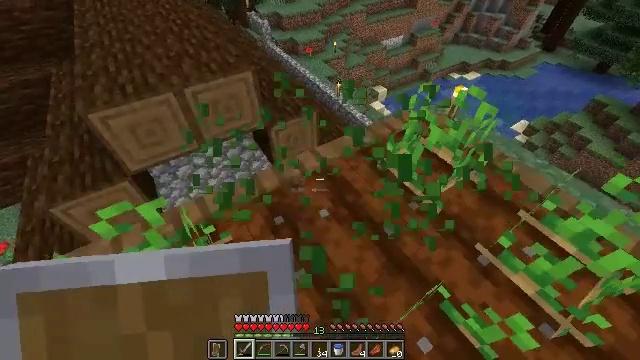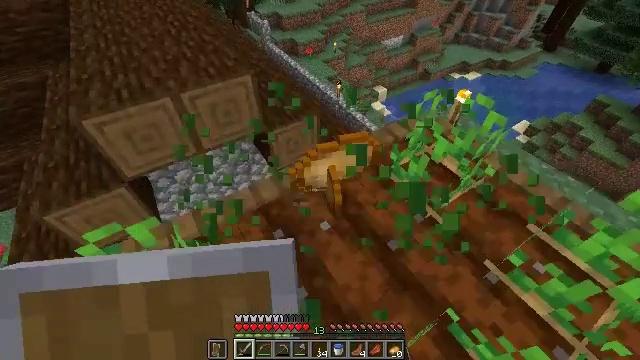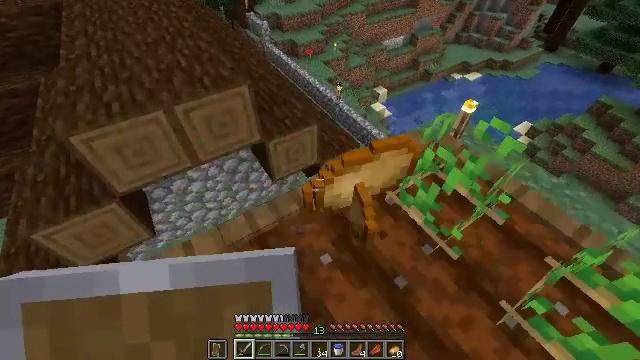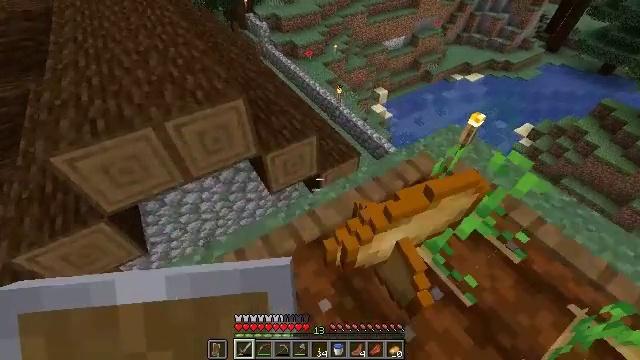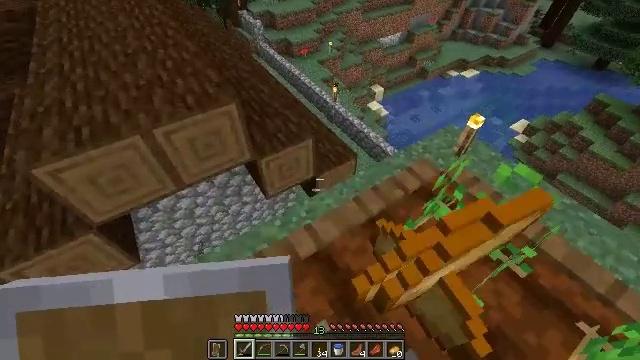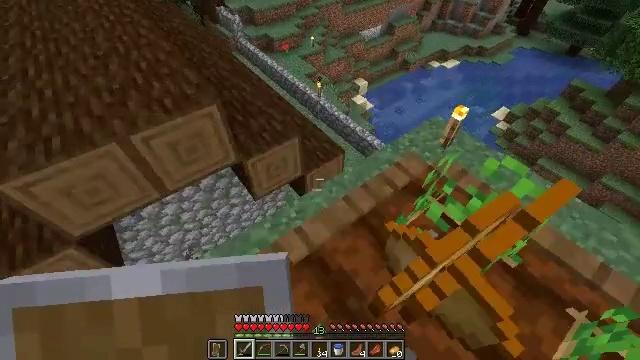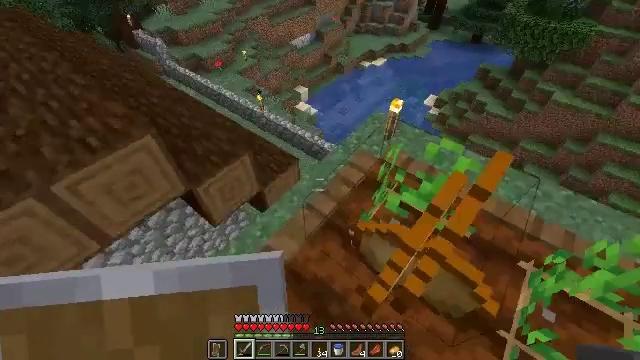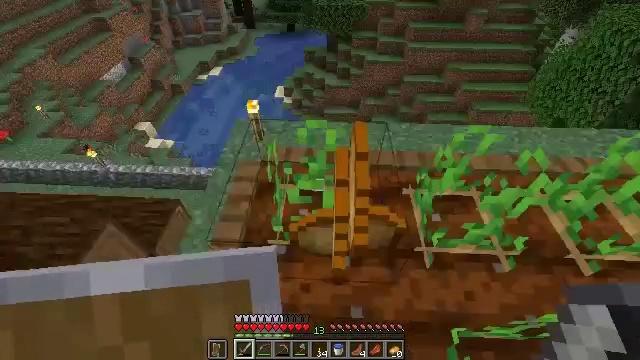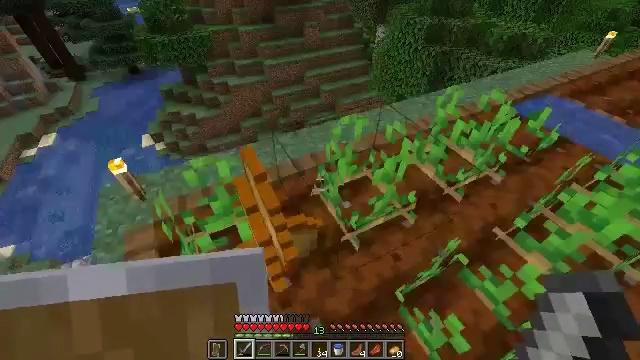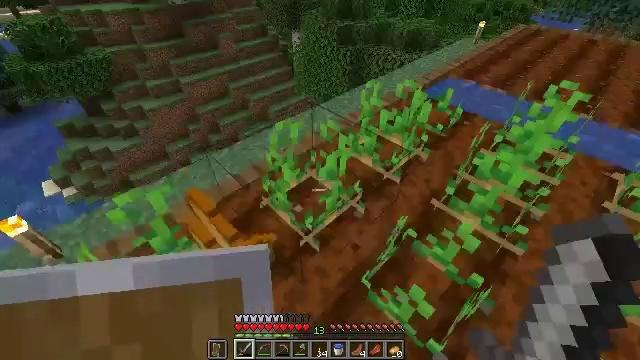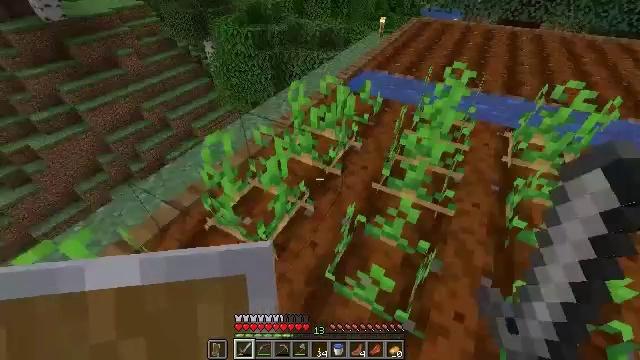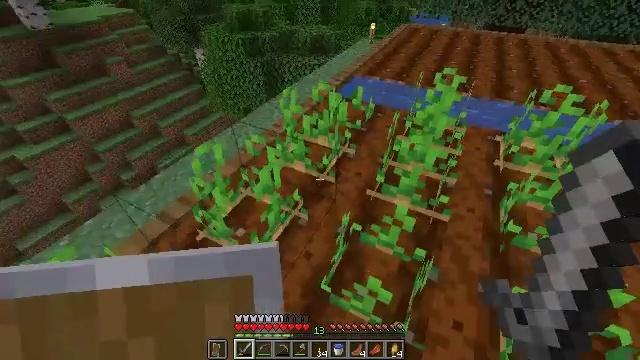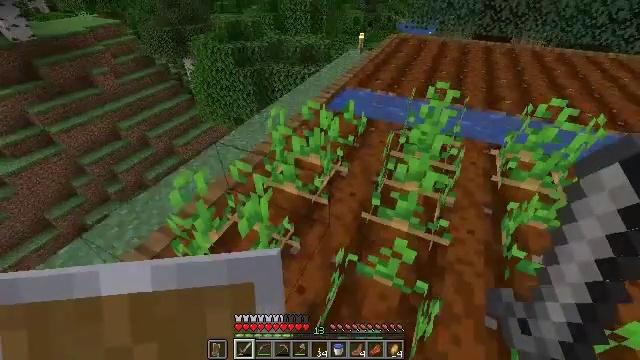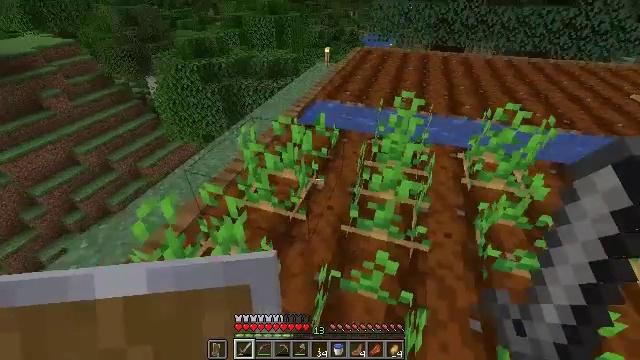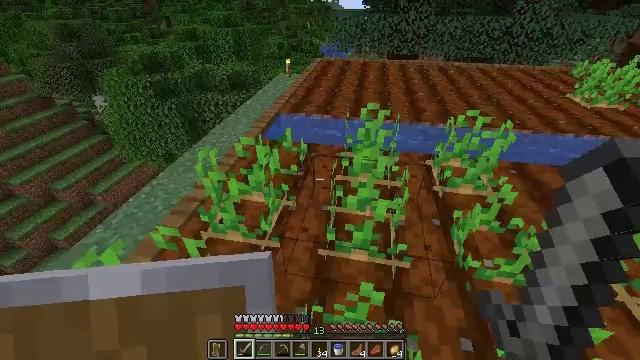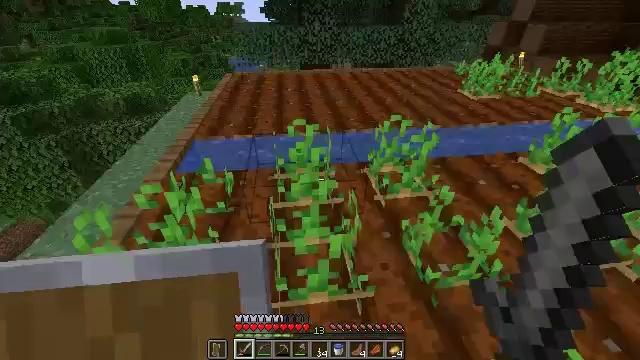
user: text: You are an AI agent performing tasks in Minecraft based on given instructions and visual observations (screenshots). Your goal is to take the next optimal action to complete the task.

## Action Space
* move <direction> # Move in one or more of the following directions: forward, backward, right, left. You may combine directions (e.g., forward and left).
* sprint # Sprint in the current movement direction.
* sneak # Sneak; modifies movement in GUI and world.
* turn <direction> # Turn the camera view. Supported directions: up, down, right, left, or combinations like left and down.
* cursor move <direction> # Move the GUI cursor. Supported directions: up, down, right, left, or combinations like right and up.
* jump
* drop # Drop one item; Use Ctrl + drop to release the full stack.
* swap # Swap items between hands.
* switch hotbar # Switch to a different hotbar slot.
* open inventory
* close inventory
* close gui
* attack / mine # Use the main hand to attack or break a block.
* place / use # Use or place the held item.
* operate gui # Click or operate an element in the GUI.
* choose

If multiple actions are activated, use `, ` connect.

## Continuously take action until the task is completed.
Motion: motion action
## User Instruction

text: Dig up potatoes from the soil.
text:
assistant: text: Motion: move forward
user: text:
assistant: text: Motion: move forward
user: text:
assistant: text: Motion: move forward
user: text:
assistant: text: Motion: turn right
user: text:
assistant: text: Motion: turn right and down
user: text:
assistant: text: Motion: turn right and up
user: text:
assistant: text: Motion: turn right
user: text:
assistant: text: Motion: turn right and up
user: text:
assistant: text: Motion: turn right and up
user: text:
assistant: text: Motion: turn right
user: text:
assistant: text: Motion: move forward, turn right and up
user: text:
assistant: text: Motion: move forward, turn right and up
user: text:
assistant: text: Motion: move forward, turn right and up
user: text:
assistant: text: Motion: move forward, turn right and up
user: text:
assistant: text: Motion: move forward, turn right and up
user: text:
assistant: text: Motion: move forward, turn right and up
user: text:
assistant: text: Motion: move forward, turn right
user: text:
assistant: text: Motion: move forward, turn right
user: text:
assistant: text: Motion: move forward, turn right
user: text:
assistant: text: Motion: move forward, turn right and up
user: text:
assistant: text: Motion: move forward, turn right
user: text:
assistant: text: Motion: move forward, turn right
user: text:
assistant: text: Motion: move forward
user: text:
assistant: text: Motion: move forward, turn right and down
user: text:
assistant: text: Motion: move forward, turn right
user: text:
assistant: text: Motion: move forward, turn left and down
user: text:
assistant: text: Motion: move forward, turn left
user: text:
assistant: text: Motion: move forward, turn left and up
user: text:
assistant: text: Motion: move forward, turn up
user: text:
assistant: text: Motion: move forward